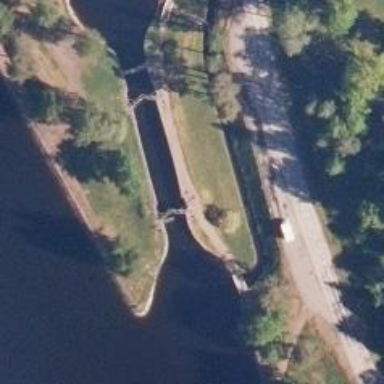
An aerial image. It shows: Lock gate on waterway.